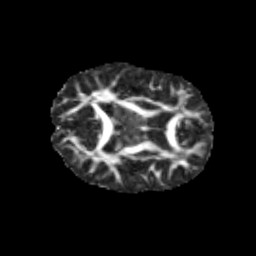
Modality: FA
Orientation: axial
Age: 12
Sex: male
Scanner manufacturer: siemens
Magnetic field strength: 3 T
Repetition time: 3.8 s
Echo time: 0.07 s